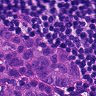
Metastatic tissue present: yes